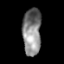
Tissue: lung
Cell type: Epithelial cells
Senescence score: 0.1835
Nuclear area (px): 851
Mean DAPI intensity: 132.854